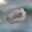
Label: 0